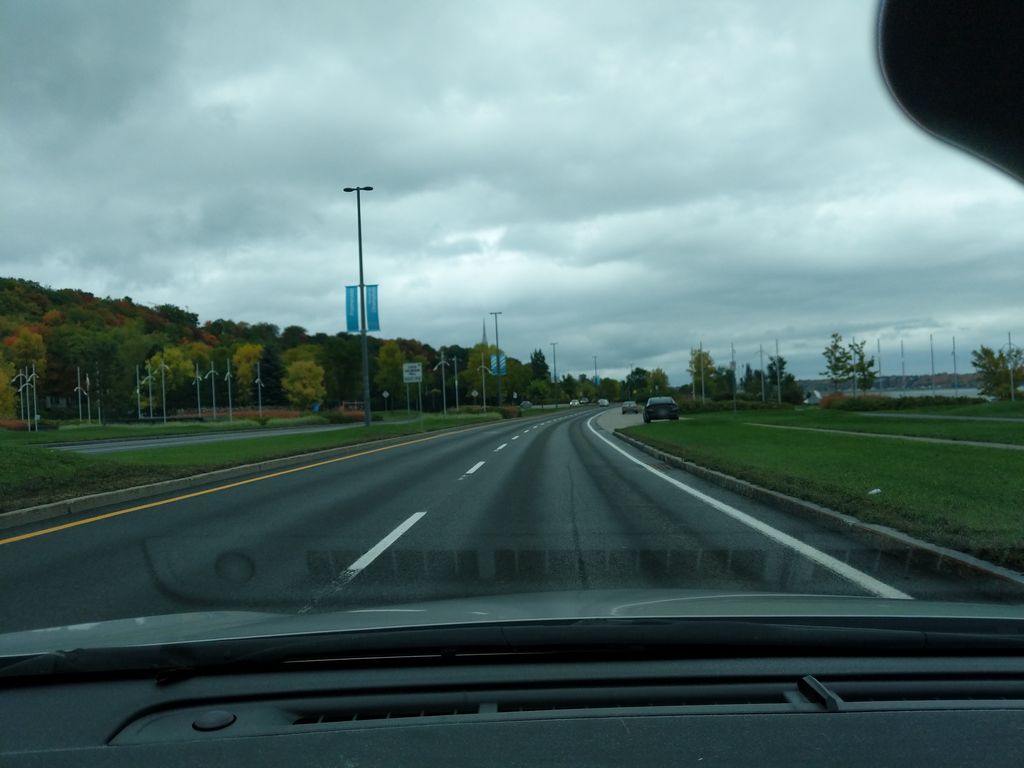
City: quebec_city